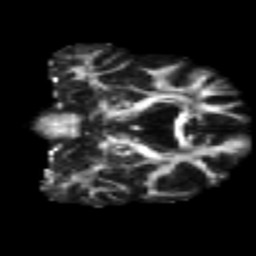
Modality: FA
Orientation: coronal
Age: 46
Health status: ill
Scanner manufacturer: philips
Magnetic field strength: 3 T
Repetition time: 9 s
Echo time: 0.127 s